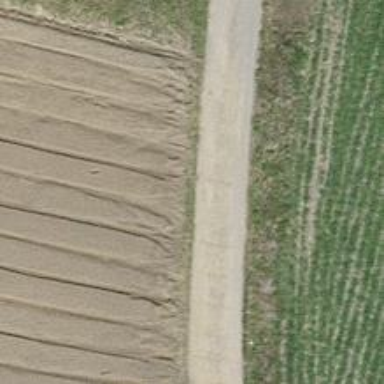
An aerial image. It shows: Well-maintained track road of grade 1.